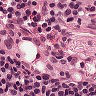
Metastatic tissue present: no